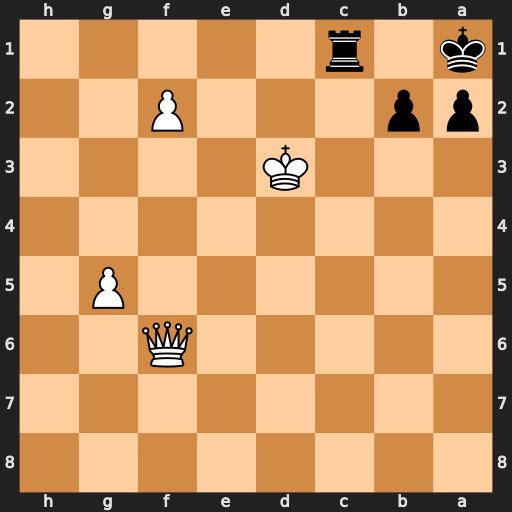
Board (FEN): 8/8/5Q2/6P1/8/3K4/pp3P2/k1r5
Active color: b
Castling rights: -
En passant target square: -
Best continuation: Kb1 Qg6 Rc2